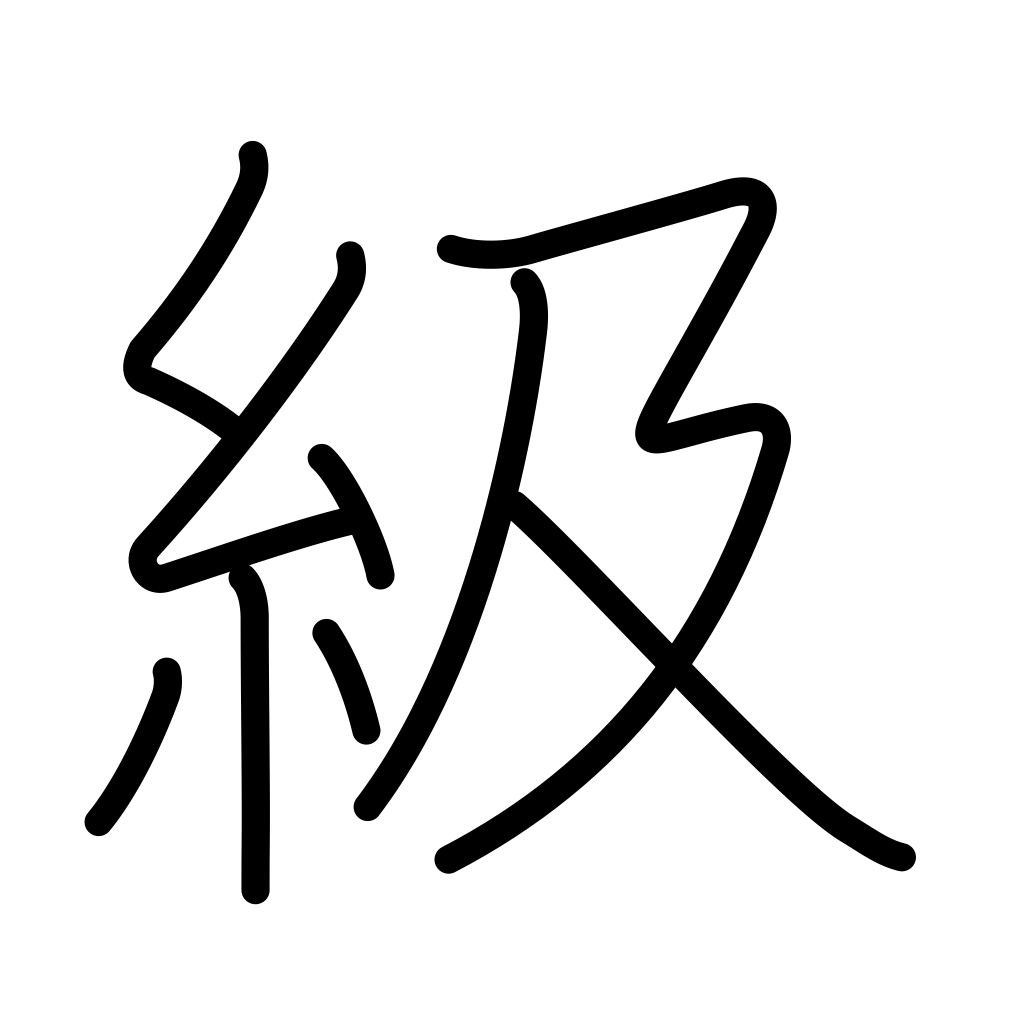
Meaning: class, rank, grade